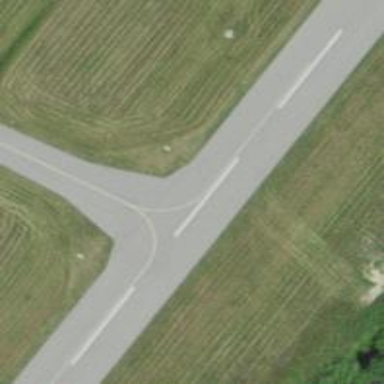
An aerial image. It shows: View of taxiway at the airport.